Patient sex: M
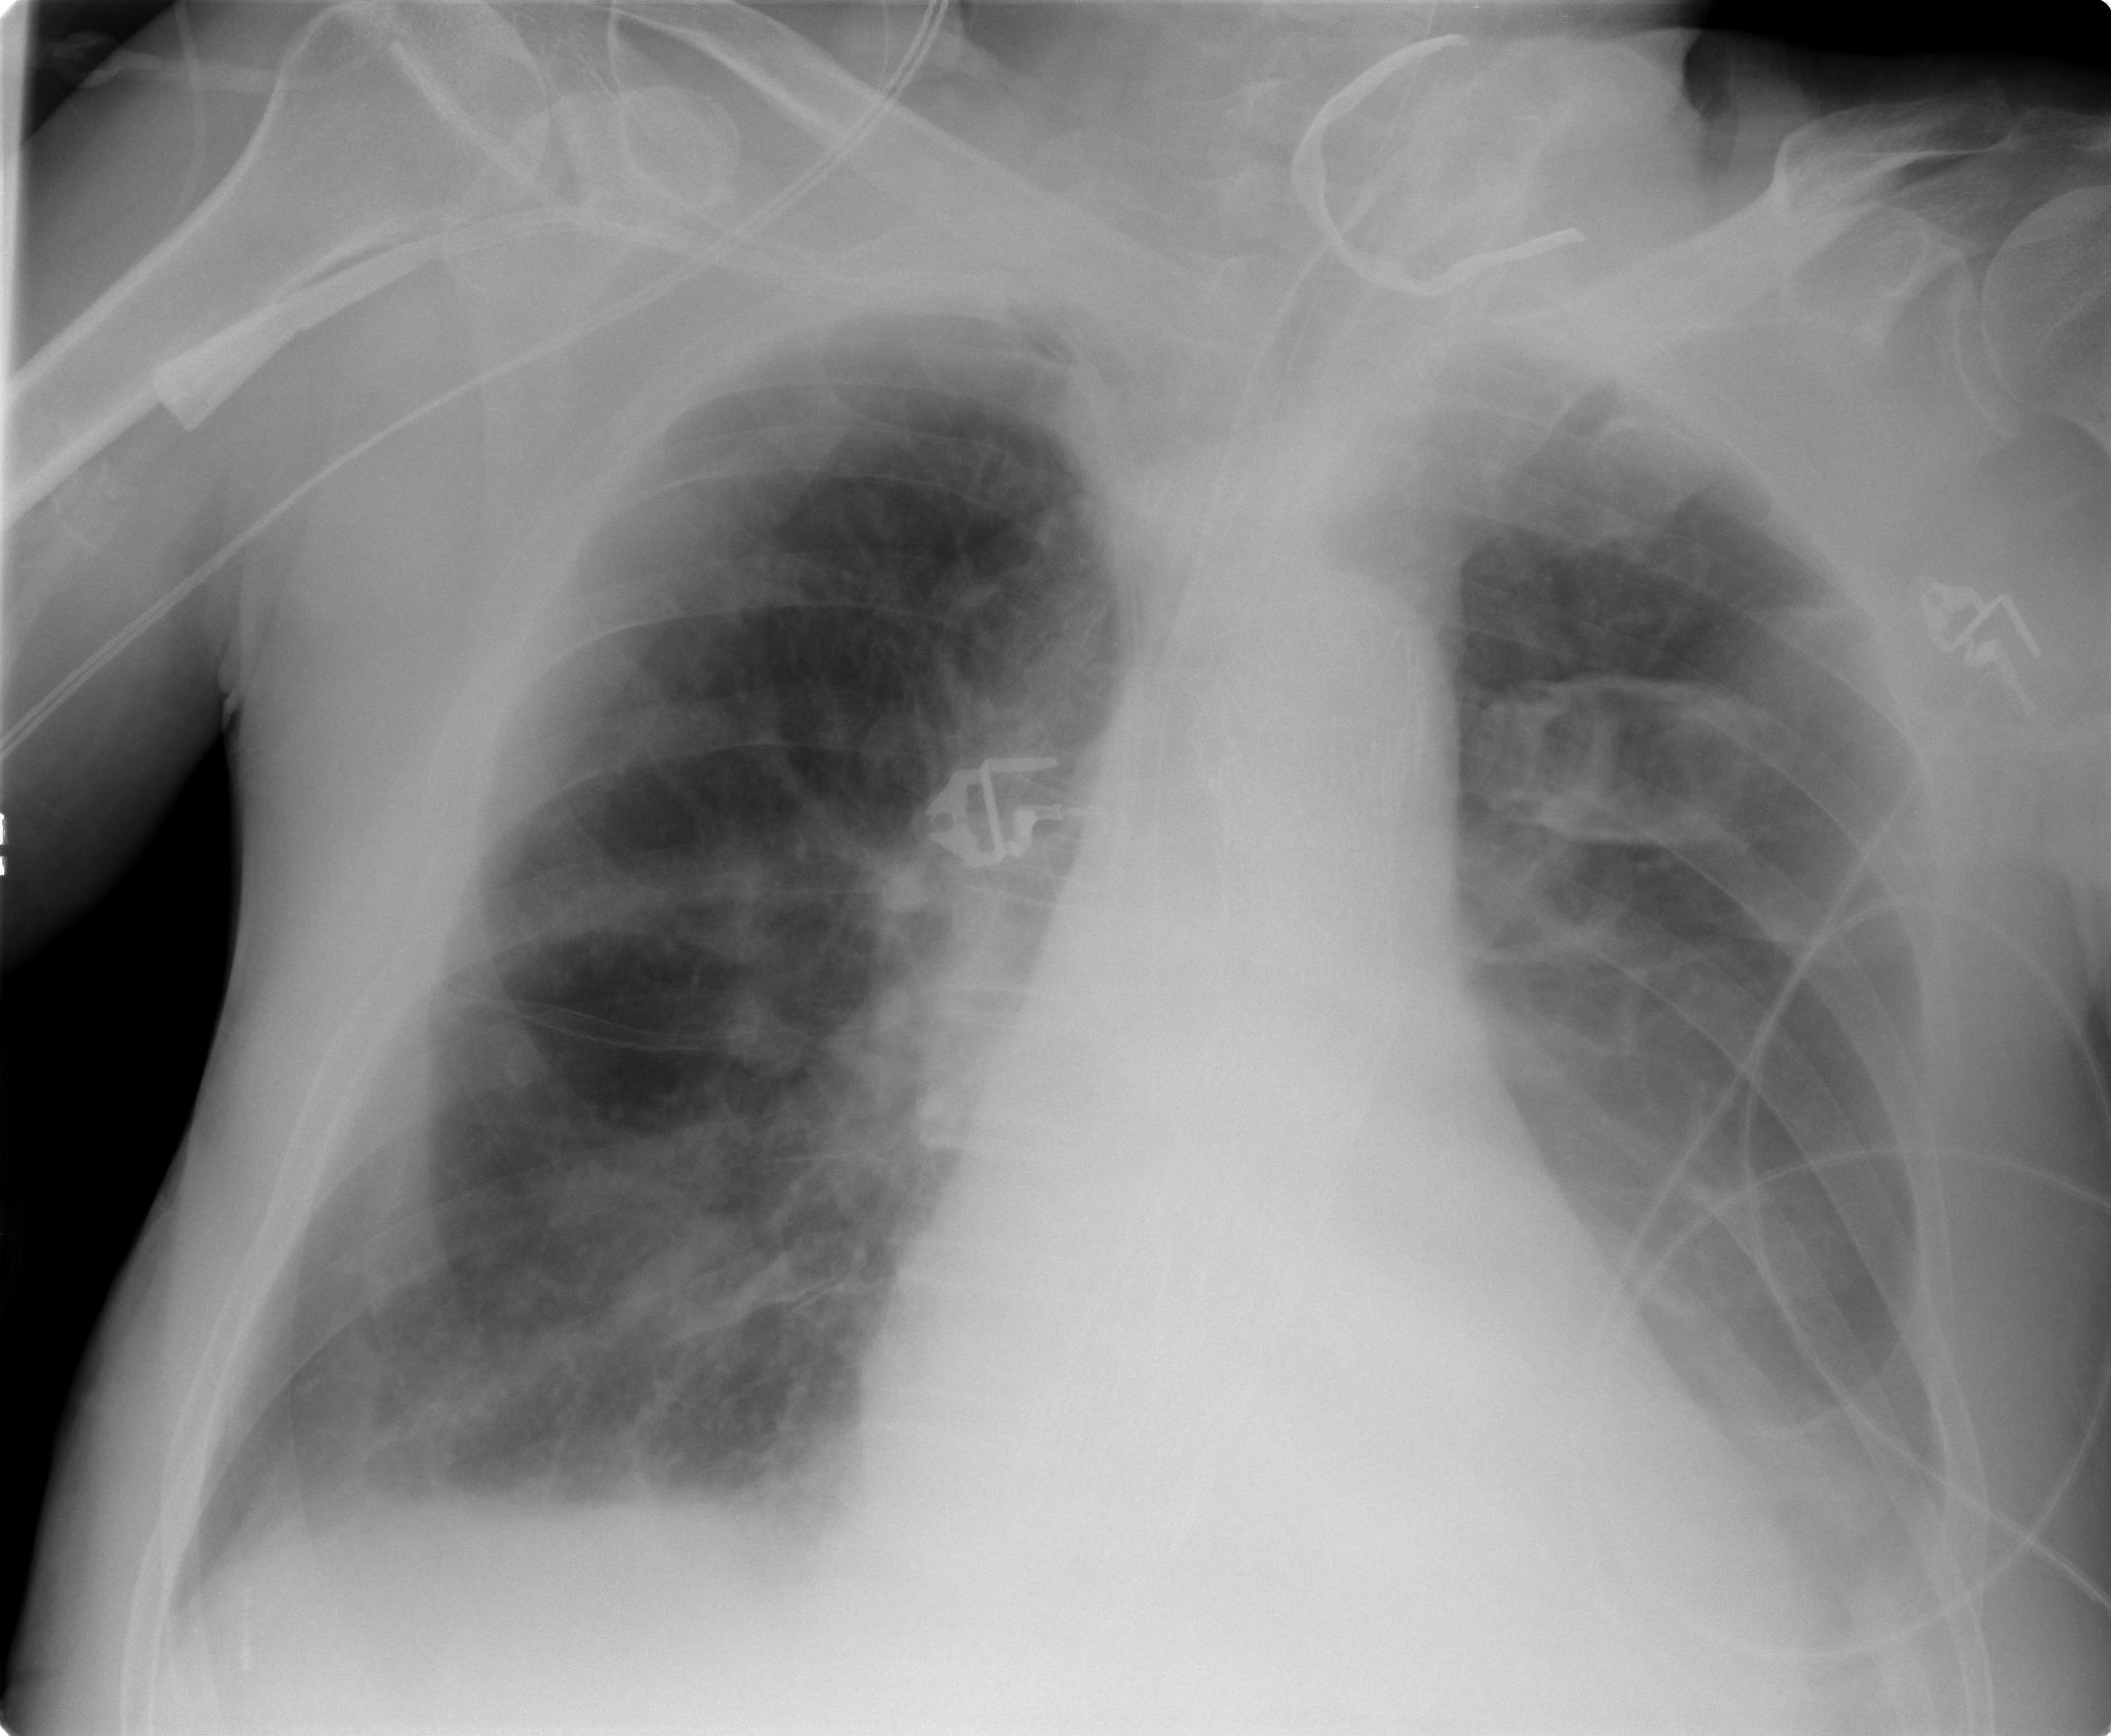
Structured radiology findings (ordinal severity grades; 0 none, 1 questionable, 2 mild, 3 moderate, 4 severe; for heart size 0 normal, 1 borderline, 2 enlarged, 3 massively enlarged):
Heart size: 1
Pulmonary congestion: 0
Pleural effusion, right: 0
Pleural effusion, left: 2
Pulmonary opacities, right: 0
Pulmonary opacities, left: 0
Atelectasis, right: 2
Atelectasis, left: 2